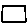
Label: square